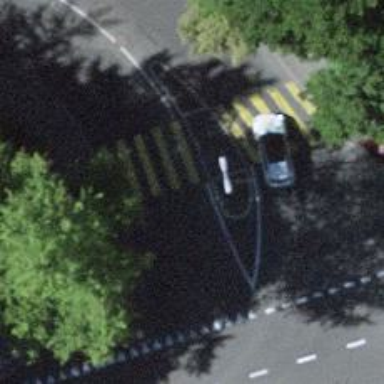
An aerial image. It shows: Footway located on traffic island.